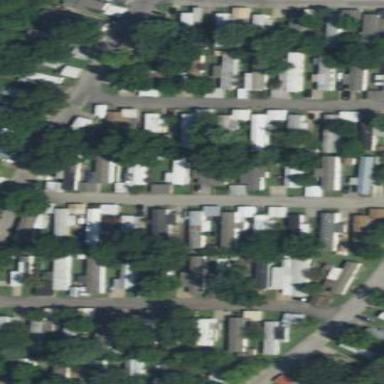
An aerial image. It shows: Residential area designated as trailer park.